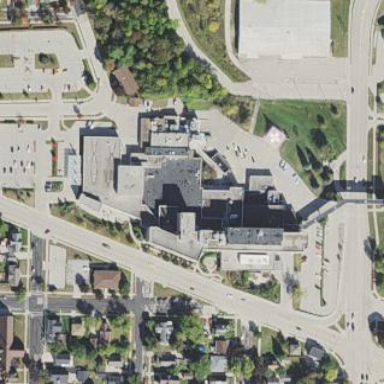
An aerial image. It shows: Hospital providing healthcare services.